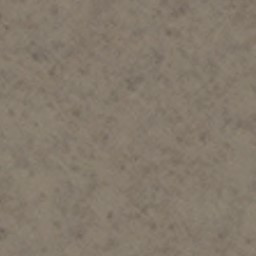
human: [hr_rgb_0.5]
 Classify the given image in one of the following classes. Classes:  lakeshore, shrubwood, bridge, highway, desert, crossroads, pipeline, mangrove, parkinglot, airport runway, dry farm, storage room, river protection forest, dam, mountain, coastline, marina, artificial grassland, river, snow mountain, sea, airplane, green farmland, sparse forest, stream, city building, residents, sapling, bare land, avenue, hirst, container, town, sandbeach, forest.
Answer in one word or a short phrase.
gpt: bare land